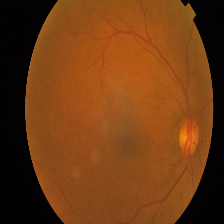
Diabetic retinopathy grade: Proliferative DR